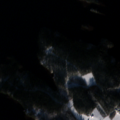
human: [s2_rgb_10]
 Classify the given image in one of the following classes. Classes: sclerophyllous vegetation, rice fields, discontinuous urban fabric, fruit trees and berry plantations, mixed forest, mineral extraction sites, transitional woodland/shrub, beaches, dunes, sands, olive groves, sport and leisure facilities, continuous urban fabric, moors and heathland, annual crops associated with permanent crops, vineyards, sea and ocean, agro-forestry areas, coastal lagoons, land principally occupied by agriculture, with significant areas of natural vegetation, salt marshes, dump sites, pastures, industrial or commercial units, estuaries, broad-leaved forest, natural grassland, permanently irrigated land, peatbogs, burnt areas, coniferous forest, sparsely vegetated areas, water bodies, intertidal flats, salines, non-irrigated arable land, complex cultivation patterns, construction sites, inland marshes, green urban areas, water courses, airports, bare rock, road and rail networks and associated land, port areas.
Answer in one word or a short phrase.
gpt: coniferous forest, mixed forest, water bodies